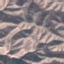
Land use / land cover class: HerbaceousVegetation